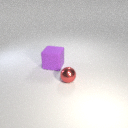
large purple rubber cube to the left of small red metal sphere